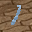
Label: 1